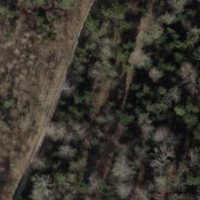
EUNIS habitat code: 43
Species observed at this site:
Juglans regia